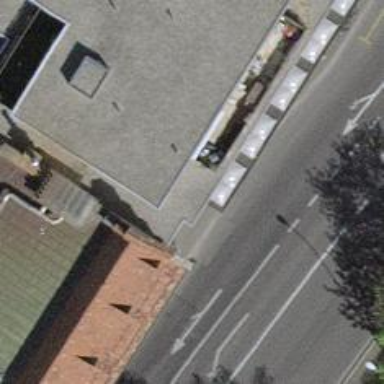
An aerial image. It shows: Driveway that serves as building passage under tunnel.